【题型】填空题　【知识点】解析几何　【难度】easy
唐代诗人李颀的诗《古从军行》开头两句说：“白日登山望烽火，黄昏饮马傍交河”，诗中隐含着一个有趣的数学问题——“将军饮马”问题，即将军在观望烽火之后从山脚下某处出发，先到河边饮马后再回到军营，怎样走才能使总路程最短？在平面直角坐标系中，设军营所在的位置为 $A(-3,0)$，若将军从山脚下的点 $B(-1,1)$ 处出发，河岸线所在直线方程为 $x+y=1$，则“将军饮马”的最短总路程为 \underline{\quad\quad\quad\quad}.
【解答】
【答案】$\sqrt{13}$
【详解】设点 $B(-1,1)$ 关于直线 $x+y=1$ 对称的点为 $C(x,y)$，
则有
\[
\begin{cases}
\dfrac{-1+x}{2} + \dfrac{1+y}{2} = 1 \\
\dfrac{1-y}{-1-x} \cdot (-1) = -1
\end{cases},
\]
解得 $\begin{cases} x=0 \\ y=2 \end{cases}$，所以 $C(0,2)$，
则 $|PA|+|PB|=|PA|+|PC|$，所以“将军饮马”的最短总路程为 $|AC|=\sqrt{3^2+2^2}=\sqrt{13}$，

故答案为：$\sqrt{13}$。
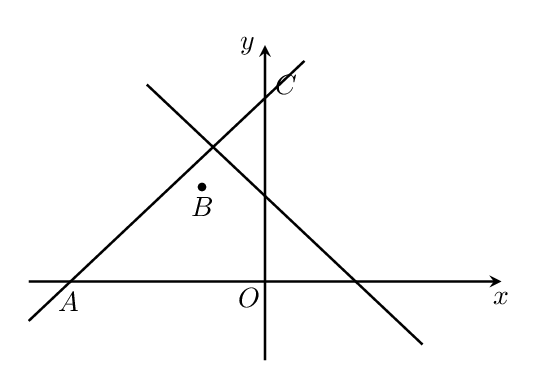